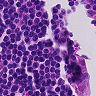
Metastatic tissue present: no